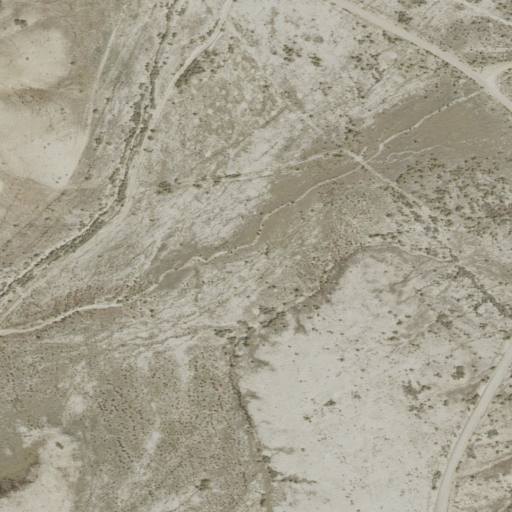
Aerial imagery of valley in Utah named Dead Ox Wash containing shrub and grassland